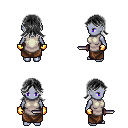
a pixel art fantasy rpg character, female body template, dark elf, purple skin, white tunic, robe skirt, gray loose hair, gold gloves, dagger, four views (front, back, left, right), 2x2 character sprite sheet, small pixel art, hard edges, no anti-aliasing